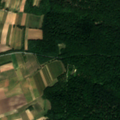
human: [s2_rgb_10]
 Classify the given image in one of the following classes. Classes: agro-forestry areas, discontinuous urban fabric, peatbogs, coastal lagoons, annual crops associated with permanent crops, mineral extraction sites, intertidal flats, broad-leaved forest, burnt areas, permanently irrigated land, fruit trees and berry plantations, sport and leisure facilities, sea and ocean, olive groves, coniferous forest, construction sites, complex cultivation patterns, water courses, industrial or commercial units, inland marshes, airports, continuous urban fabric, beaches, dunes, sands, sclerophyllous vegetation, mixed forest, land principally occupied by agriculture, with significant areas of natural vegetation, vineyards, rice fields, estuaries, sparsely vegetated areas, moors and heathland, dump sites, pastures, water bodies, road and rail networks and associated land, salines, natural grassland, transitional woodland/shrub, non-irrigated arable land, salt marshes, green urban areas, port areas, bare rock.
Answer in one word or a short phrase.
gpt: non-irrigated arable land, land principally occupied by agriculture, with significant areas of natural vegetation, broad-leaved forest